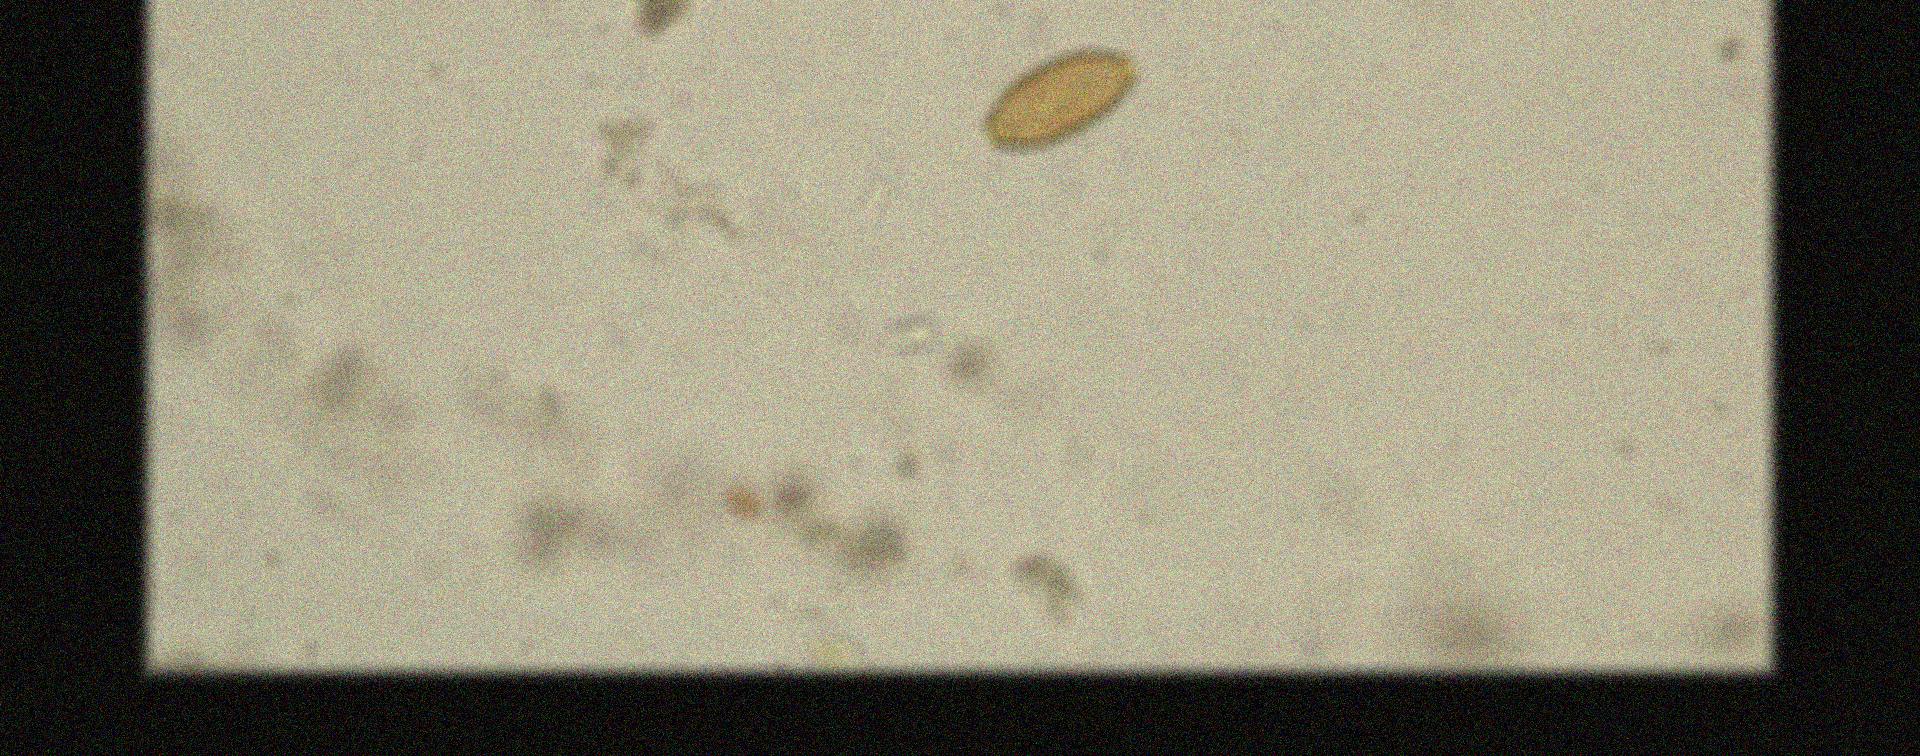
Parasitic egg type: Trichuris trichiura